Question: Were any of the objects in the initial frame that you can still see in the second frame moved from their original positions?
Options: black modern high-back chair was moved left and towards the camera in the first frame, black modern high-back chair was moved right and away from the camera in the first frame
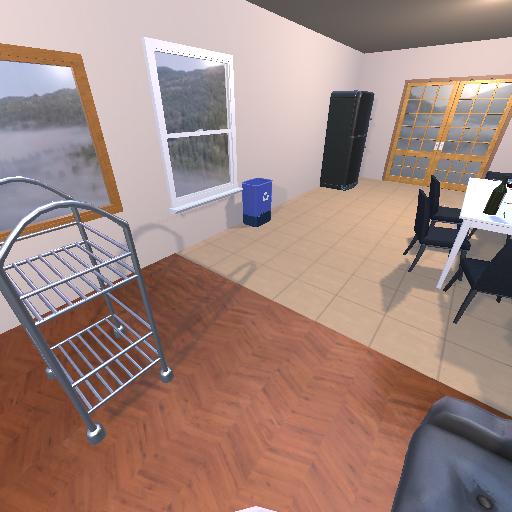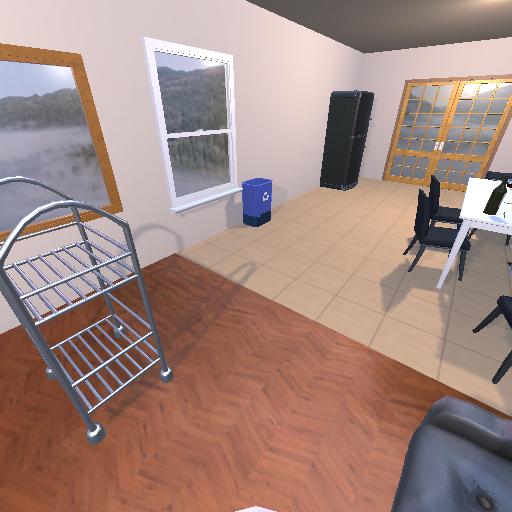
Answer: black modern high-back chair was moved left and towards the camera in the first frame